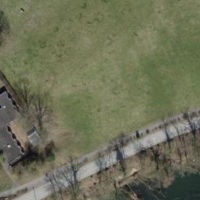
EUNIS habitat code: 25
Species observed at this site:
Acer campestre